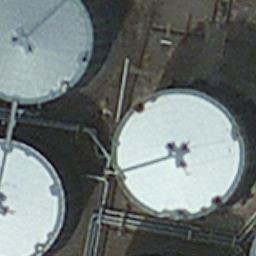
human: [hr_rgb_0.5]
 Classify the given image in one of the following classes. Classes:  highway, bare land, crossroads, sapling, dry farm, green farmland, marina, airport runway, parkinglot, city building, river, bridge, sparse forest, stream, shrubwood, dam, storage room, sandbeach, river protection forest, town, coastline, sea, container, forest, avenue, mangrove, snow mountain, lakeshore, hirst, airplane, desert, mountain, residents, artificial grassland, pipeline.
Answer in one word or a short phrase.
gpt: storage room